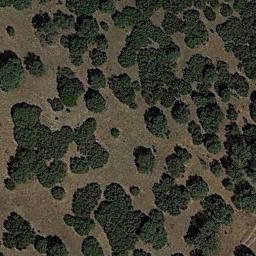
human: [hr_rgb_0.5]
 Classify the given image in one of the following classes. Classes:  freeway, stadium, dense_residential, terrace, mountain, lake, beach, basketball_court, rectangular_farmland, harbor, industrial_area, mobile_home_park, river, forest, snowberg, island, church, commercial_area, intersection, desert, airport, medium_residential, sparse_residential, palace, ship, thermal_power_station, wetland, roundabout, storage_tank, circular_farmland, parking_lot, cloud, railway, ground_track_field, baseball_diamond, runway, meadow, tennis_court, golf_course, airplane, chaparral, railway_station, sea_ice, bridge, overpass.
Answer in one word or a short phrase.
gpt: chaparral